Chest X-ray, PA view. Patient: 44 years old, sex F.
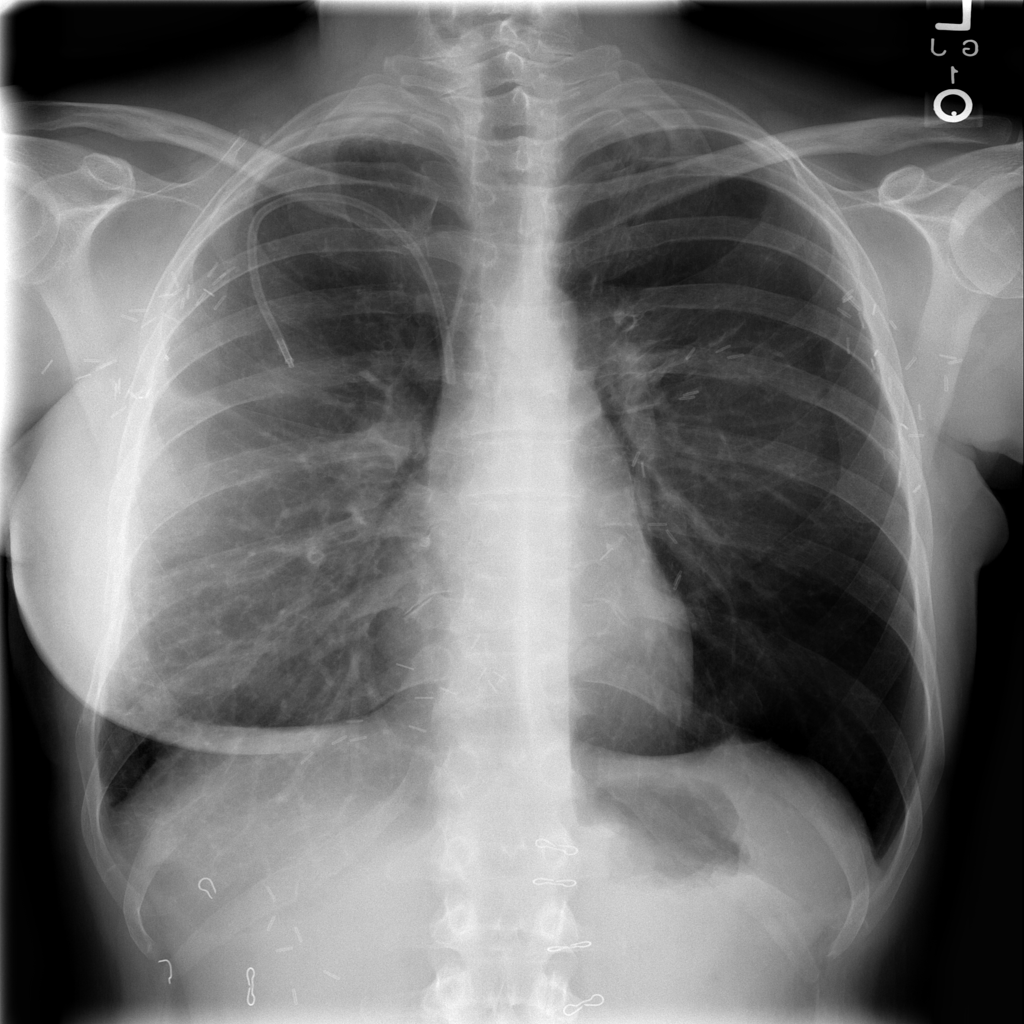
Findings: Fibrosis